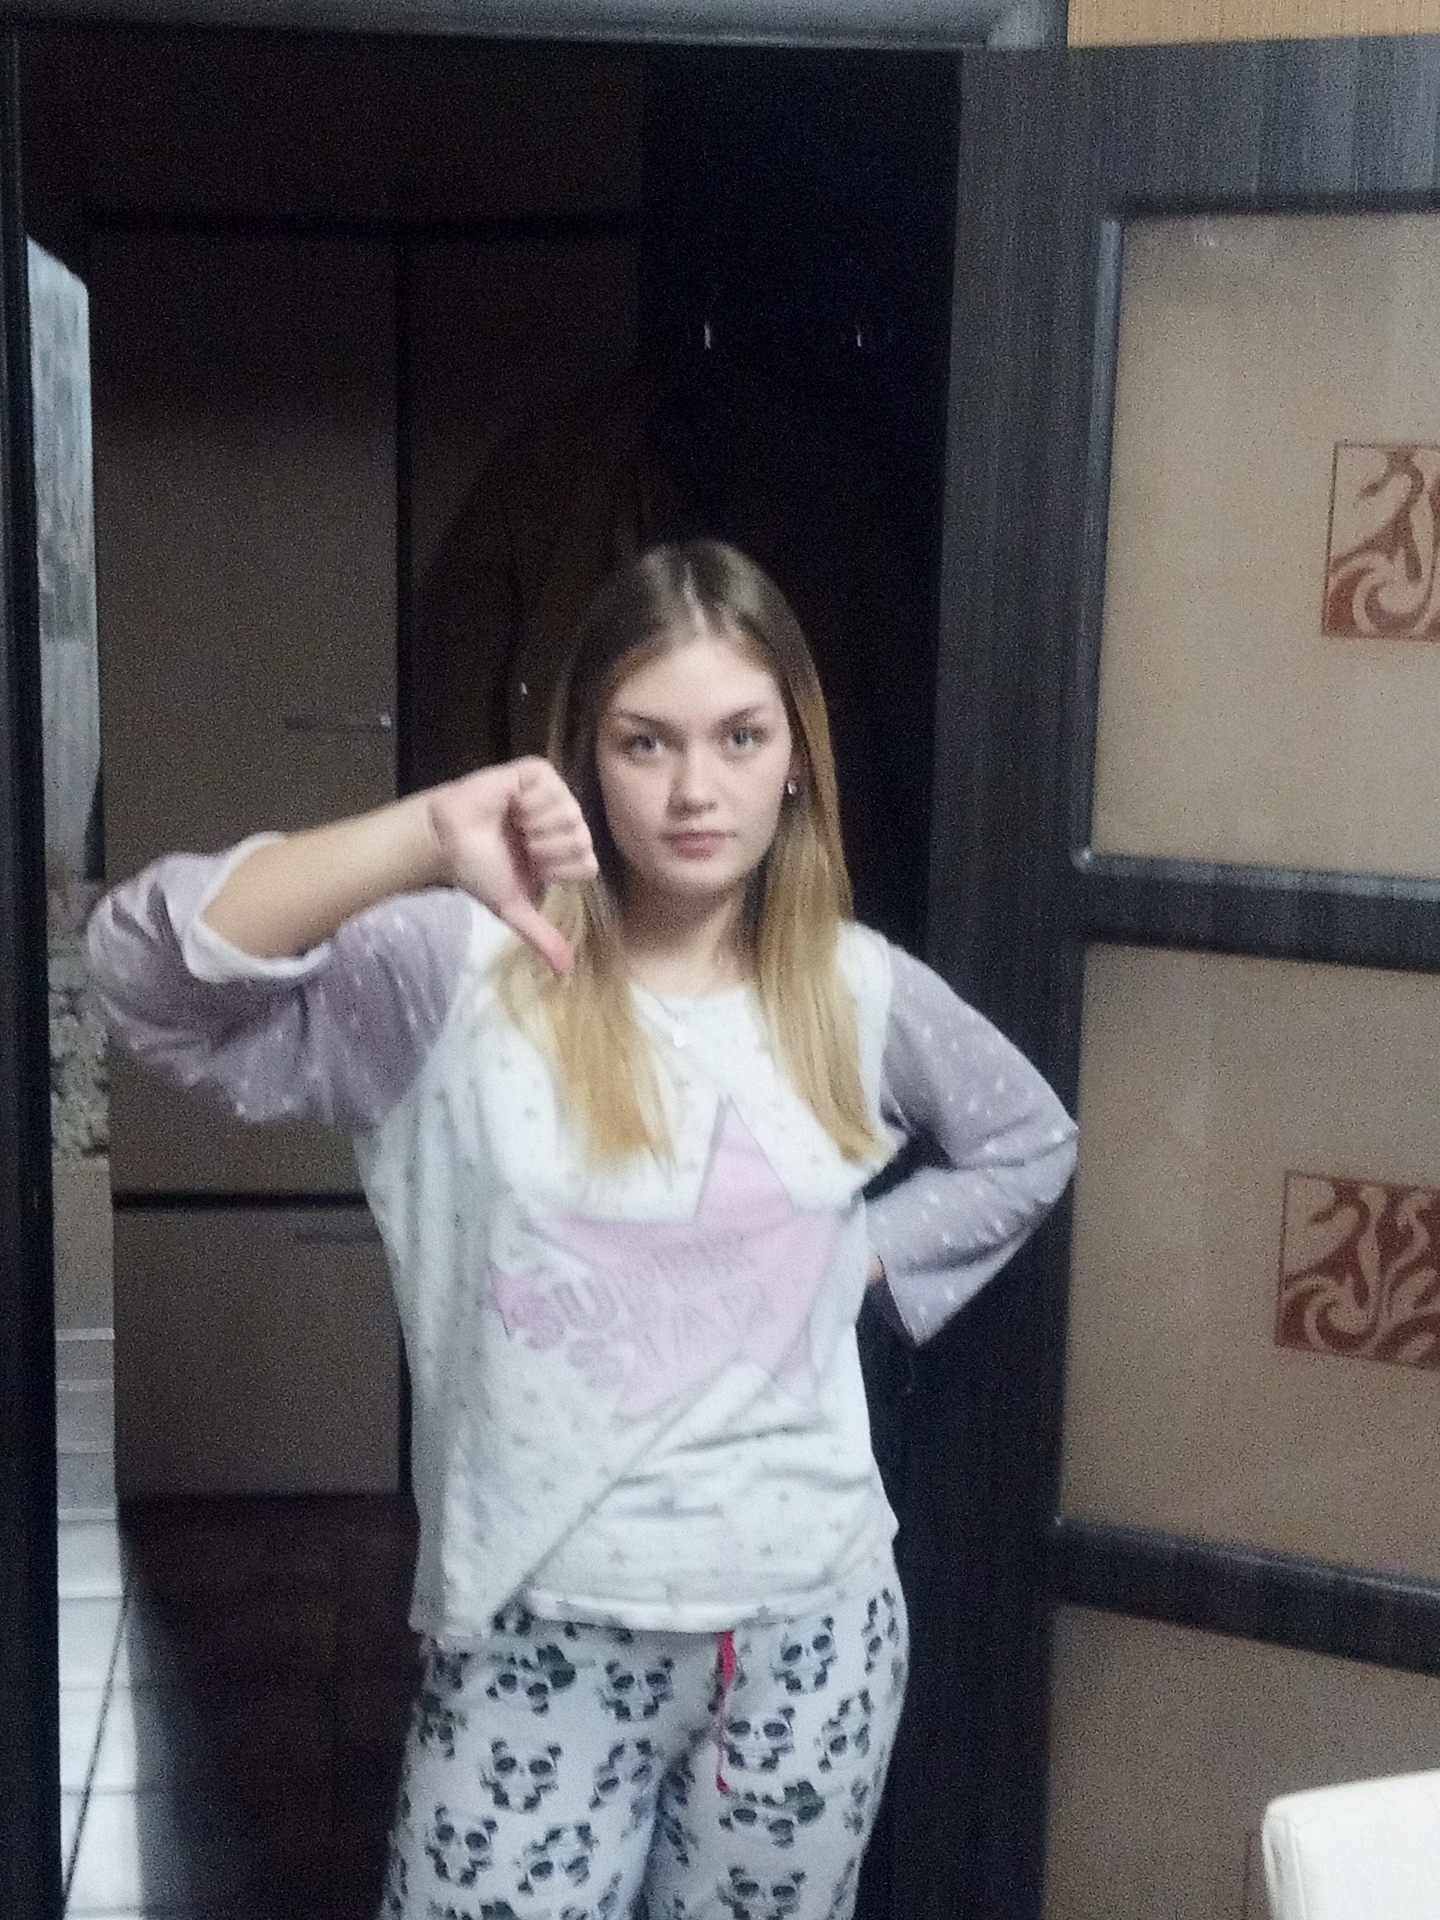
Label: noise